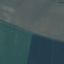
Land use / land cover class: AnnualCrop